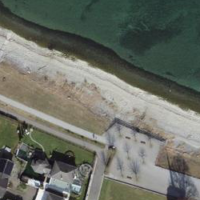
EUNIS habitat code: 14
Species observed at this site:
Linaria vulgaris
Medicago sativa